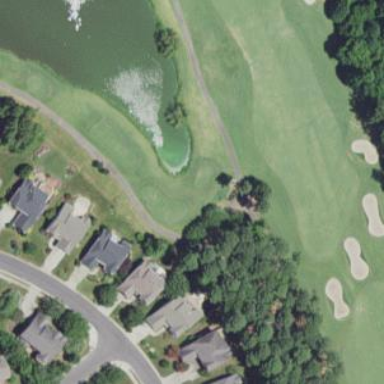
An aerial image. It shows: Grassy area designated as golf fairway.